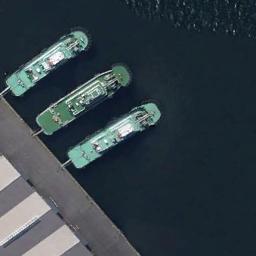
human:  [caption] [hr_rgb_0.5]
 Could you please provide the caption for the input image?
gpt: There are several buildings beside the ships .

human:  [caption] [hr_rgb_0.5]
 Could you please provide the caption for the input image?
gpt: Three green ro-ro ships docked at the dock .

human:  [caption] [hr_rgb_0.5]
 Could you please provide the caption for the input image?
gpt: There are three ships in the blue water on the shore .

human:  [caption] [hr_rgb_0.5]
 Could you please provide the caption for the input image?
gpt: Several green ships are docked at the dock and the water is deep blue .

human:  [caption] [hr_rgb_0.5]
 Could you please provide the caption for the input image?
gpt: There are three green ships at the harbor .